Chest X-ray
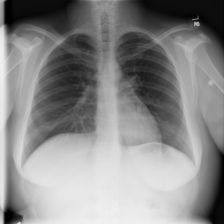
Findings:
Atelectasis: negative
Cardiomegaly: negative
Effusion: negative
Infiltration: negative
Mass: negative
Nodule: negative
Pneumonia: negative
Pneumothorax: negative
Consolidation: negative
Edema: negative
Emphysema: negative
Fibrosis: negative
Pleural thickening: negative
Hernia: negative